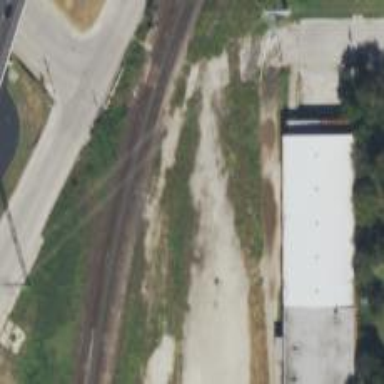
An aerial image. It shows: Abandoned spur railway.